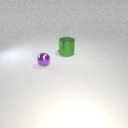
small purple metal sphere to the left of large green metal cylinder